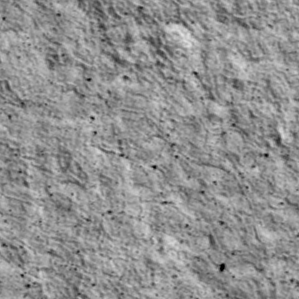
Label: non_frost